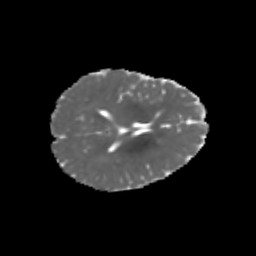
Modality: MD
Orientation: axial
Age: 6
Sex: female
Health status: healthy